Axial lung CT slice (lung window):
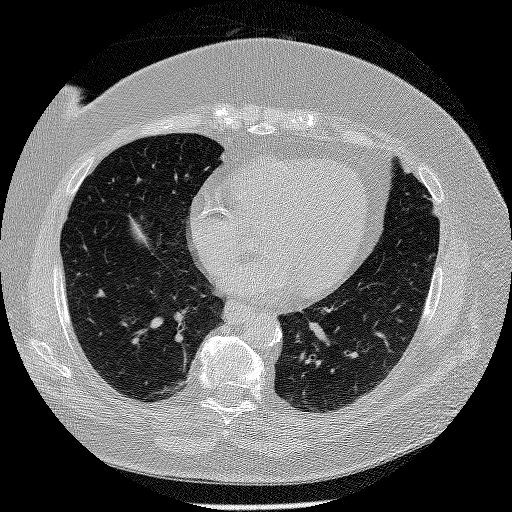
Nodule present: no